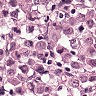
Metastatic tissue present: yes